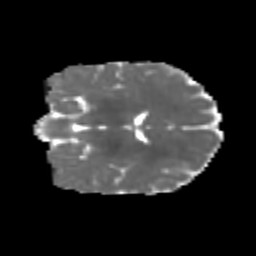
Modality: MD
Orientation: coronal
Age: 7
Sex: male
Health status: healthy